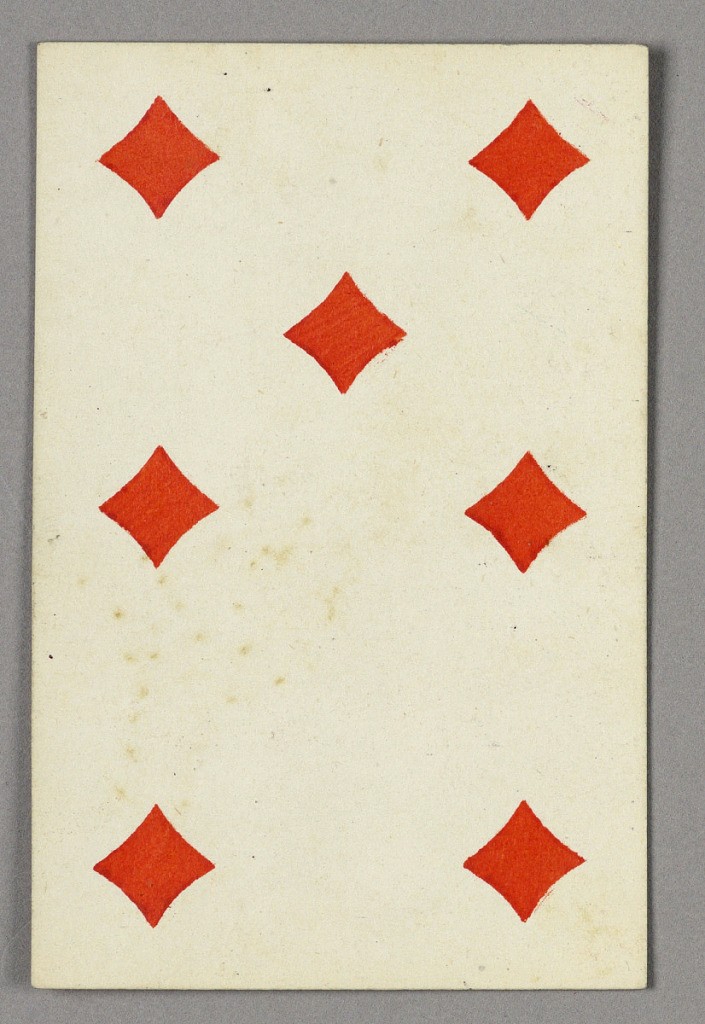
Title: Seven of Diamonds from Set of "Jeu Imperial–Second Empire–Napoleon III" Playing Cards
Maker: B.P. Grimaud, Paris, France
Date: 1858
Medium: Lithograph on glazed paper
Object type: Playing Card
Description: Seven of Diamonds from Set of "Jeu Imperial-Second Empire-Napoleon III" Playing Cards.